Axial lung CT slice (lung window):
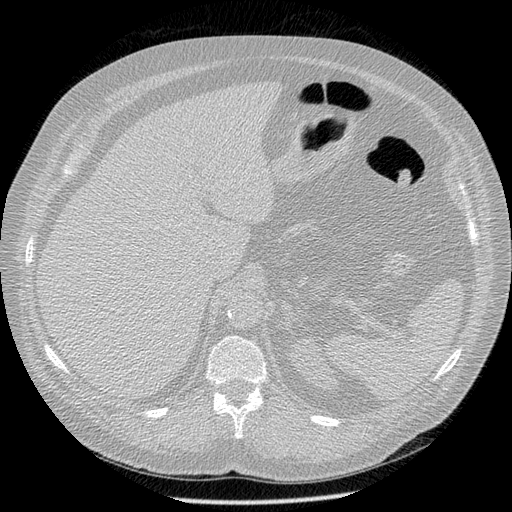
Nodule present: no